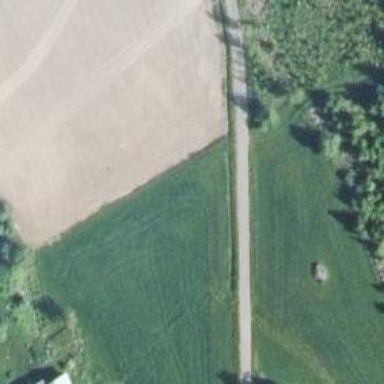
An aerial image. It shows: Unclassified road.